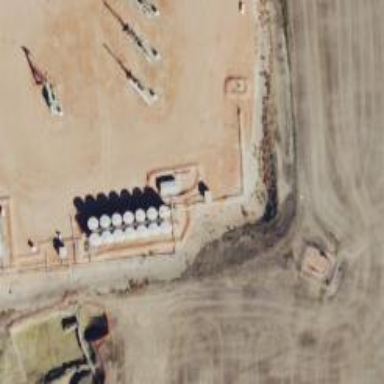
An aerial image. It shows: Storage tank with man-made structure.